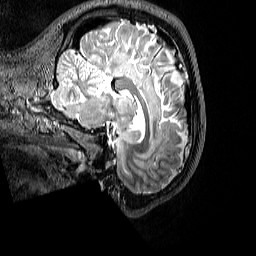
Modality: T2w
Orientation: sagittal
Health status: healthy
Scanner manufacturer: siemens
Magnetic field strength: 3 T
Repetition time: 4.8 s
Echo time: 0.458 s